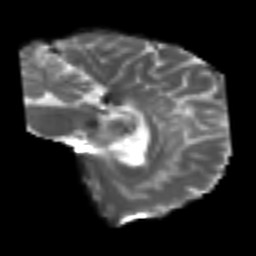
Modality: T2w
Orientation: sagittal
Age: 29
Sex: female
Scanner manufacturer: siemens
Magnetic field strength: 3 T
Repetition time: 4.987 s
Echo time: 0.0792 s